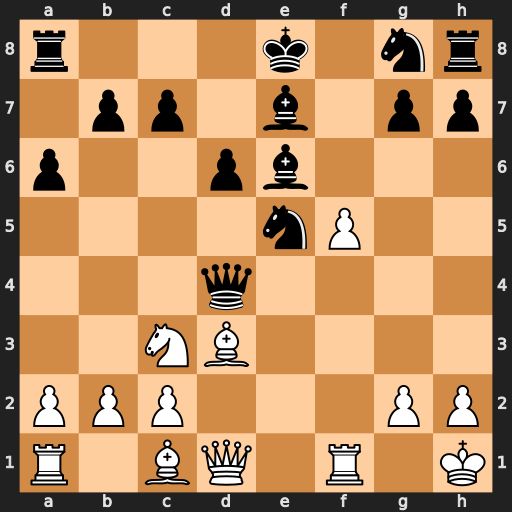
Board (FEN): r3k1nr/1pp1b1pp/p2pb3/4nP2/3q4/2NB4/PPP3PP/R1BQ1R1K
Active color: w
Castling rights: kq
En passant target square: -
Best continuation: Bb5+ axb5 Qxd4